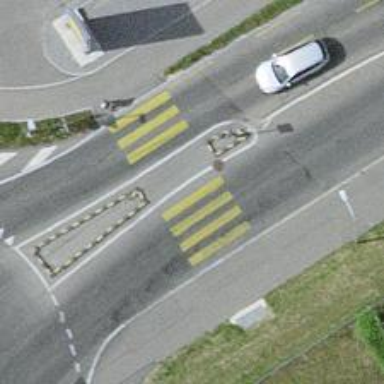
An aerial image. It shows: Marked road crossing with pedestrian island.